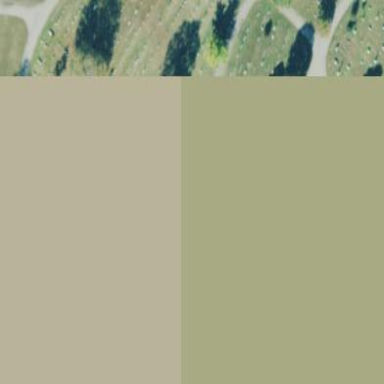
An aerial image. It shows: Sector within cemetery.